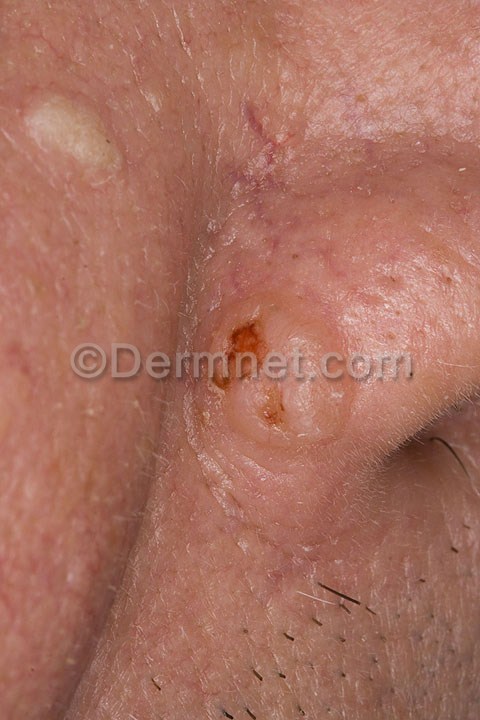
Disease: Actinic Keratosis Basal Cell Carcinoma and other Malignant Lesions